Question: I am following dojo mobile tutorial for <URL>.
But when I tried examples in that tutorial, I found that '//ajax.googleapis.com/ajax/libs/dojo/1.9.2/dojox/mobile/deviceTheme.js' and '//ajax.googleapis.com/ajax/libs/dojo/1.9.2/dojo/dojo.js' can not be loaded in my test html below, these two js file loaded successfully in <URL>
Am I do something wrong?
'''
<!DOCTYPE html>
<html>
<head>
<meta http-equiv="Content-type" content="text/html; charset=utf-8"/>
<meta name="viewport" content="width=device-width,initial-scale=1,maximum-scale=1,minimum-scale=1,user-scalable=no"/>
<meta name="apple-mobile-web-app-capable" content="yes"/>
<!-- prevent cache -->
<meta http-equiv="cache-control" content="no-cache">
<meta http-equiv="pragma" content="no-cache">
<title>Dojo Mobile tutorial | Flickrview | Part II | HTML Structure</title>
<!-- application stylesheet -->
<link rel="stylesheet" type="text/css" href="css/flickrview.css">
<!-- dynamically apply native visual theme according to the browser user agent -->
<script type="text/javascript" src="//ajax.googleapis.com/ajax/libs/dojo/1.9.2/dojox/mobile/deviceTheme.js"></script>
<!-- dojo configuration options -->
<script type="text/javascript">
dojoConfig = {
async : true,
baseUrl : './',
parseOnLoad : false,
mblHideAddressBar : true,
packages : [{
name : "flickrview",
location : "js"
}]
};
</script>
<!-- dojo bootstrap -->
<script type="text/javascript" src="//ajax.googleapis.com/ajax/libs/dojo/1.9.2/dojo/dojo.js"></script>
<!-- dojo application code -->
<script>
// Load the widget parser and mobile base
require(["dojox/mobile/parser", "dojox/mobile/compat", "dojo/domReady!"], function(parser) {
// Parse the page for widgets
parser.parse();
});
</script>
</head>
<body>
<!-- Feed view -->
<div id="feed" data-dojo-type="dojox/mobile/ScrollableView" data-dojo-props="selected: true">
<div id="feedHeading"
data-dojo-type="dojox/mobile/Heading"
data-dojo-props="fixed: 'top', label: 'Feeds'">
<span data-dojo-type="dojox/mobile/ToolBarButton"
data-dojo-props="icon: 'images/settings.png', moveTo:'settings', transitionDir:'-1', transition:'none'"
style="float:left;"></span>
<span id="refreshButton" data-dojo-type="dojox/mobile/ToolBarButton"
data-dojo-props="icon: 'images/refresh.png'"
style="float:right;"></span>
</div>
<div id="feedList" data-dojo-type="dojox/mobile/EdgeToEdgeList">
<div data-dojo-type="dojox/mobile/ListItem"
data-dojo-props="moveTo:'details', transition:'slide'" class="photoListItem">
<img src="images/photo1.png" width="80px" height="80px" alt="Title" style="float:left;"/>
<div class="photoSummary">
<div class="photoTitle">
Photo title here
</div>
<div class="publishedTime" data-dojo-time="2013-12-13">
published date here
</div>
<div class="author">
author here
</div>
</div>
<div class="summaryClear"></div>
</div>
<div data-dojo-type="dojox/mobile/ListItem"
data-dojo-props="moveTo:'details', transition:'slide'" class="photoListItem">
<img src="images/photo2.png" width="80px" height="80px" alt="Title" style="float:left;"/>
<div class="photoSummary">
<div class="photoTitle">
Another photo title here
</div>
<div class="publishedTime" data-dojo-time="2013-12-13">
published date here
</div>
<div class="author">
author here
</div>
</div>
<div class="summaryClear"></div>
</div>
</div>
</div>
</body>
</html>
'''
Here's error message in Chrome.

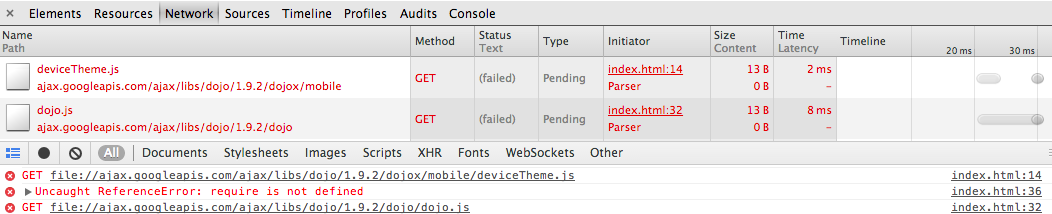
Answer: To use the protocol-less version of the url (like '//ajax.googleapis.com') you have to your project somewhere (either on a local or a remote webserver).
You can not just open the file (using the 'file://' prefixed URL), because then it won't be able to find the specified libraries. What actually happens if you load such a URL is that the same protocol-prefix is used to load these pages. If you load a page just by opening the file, it will have a 'file://' prefix and not 'http://' or 'https://'.
This is also the reason why it is working on the demo page (because it is hosted) and why you get these 'GET' errors, it's trying to find 'ajax.googleapis.com' on your local machine (due to the 'file://' protocol), which it obviously can't find.
To fix it you just use the full URL, for example:
'''
<script type="text/javascript" src="http://ajax.googleapis.com/ajax/libs/dojo/1.9.2/dojo/dojo.js"></script>
'''
Or a better solution is to put your project on a webserver (nginx, apache2, ...), because I don't think you will be able to load asynchronous modules either.